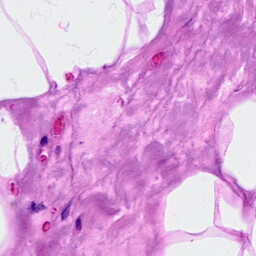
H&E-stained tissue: Breast